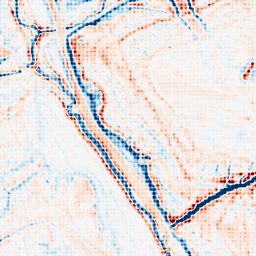
Category: edge_preserving
Decomposition family: bilateral
Decomposition parameters: d: 15
sigma_color: 150
sigma_space: 25
Upsampling method: sinc_blackman
Upsampling parameters: scale: 4
kernel_size: 4
Upsampling scale: 4